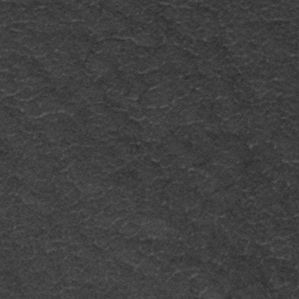
Label: frost